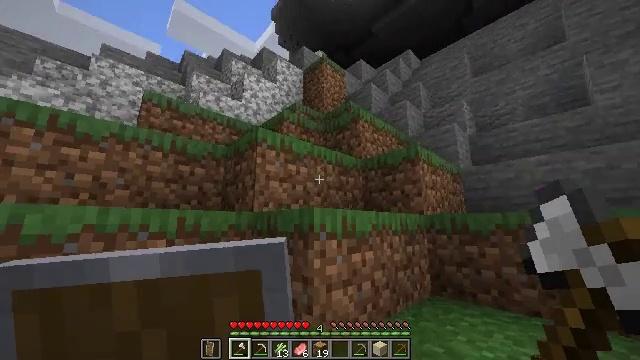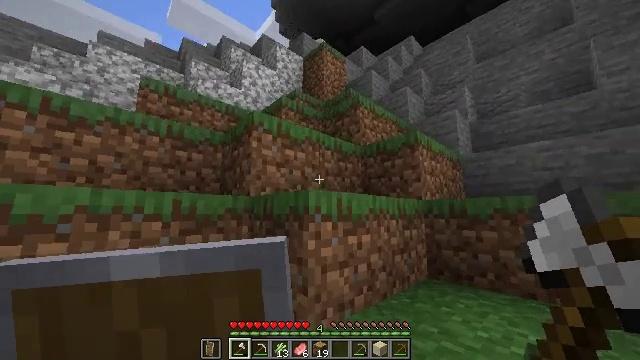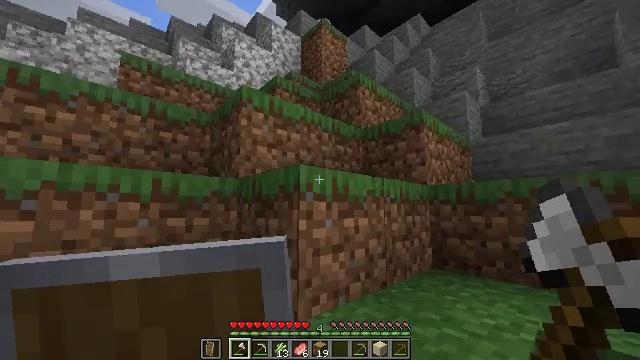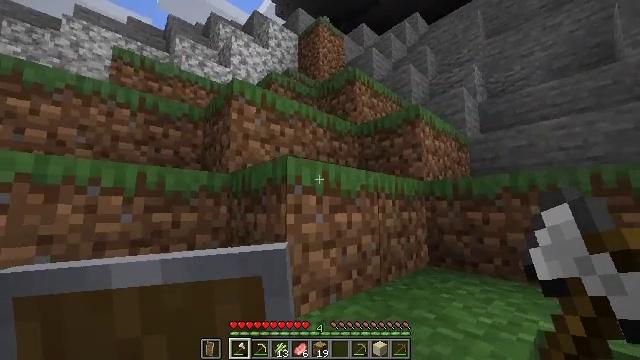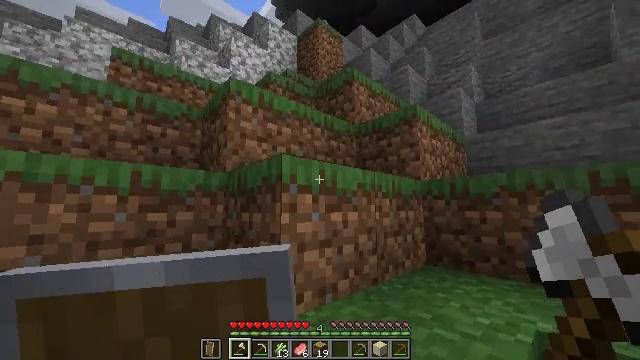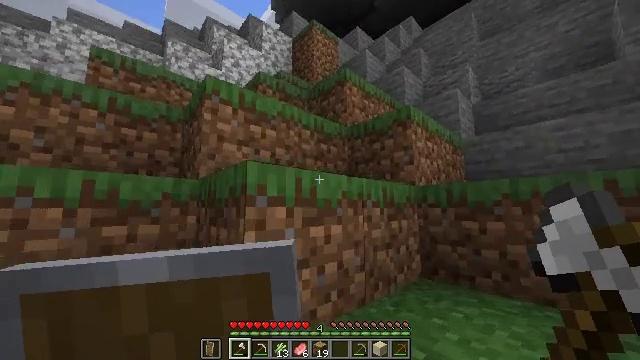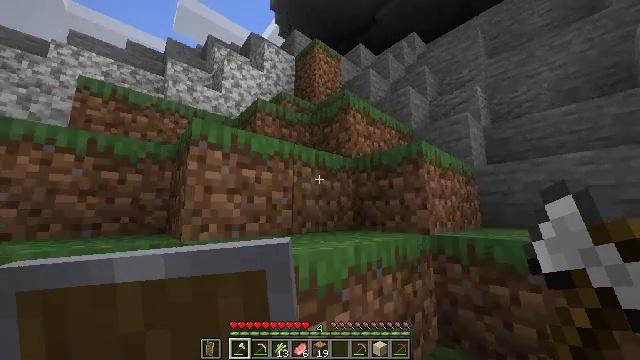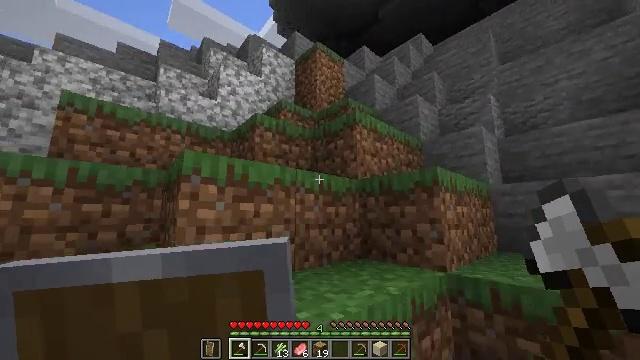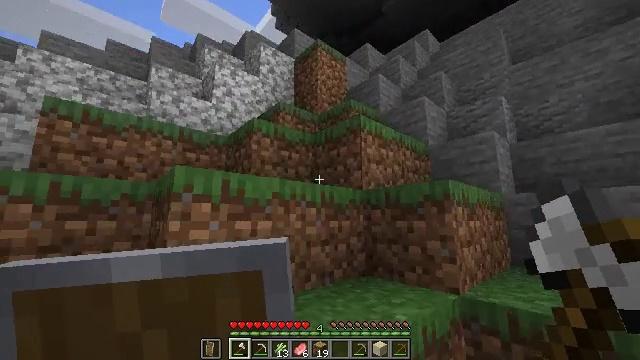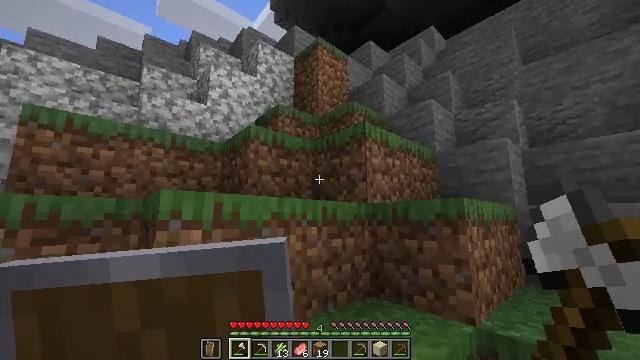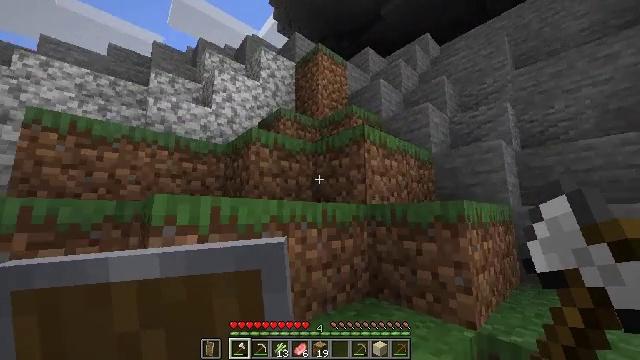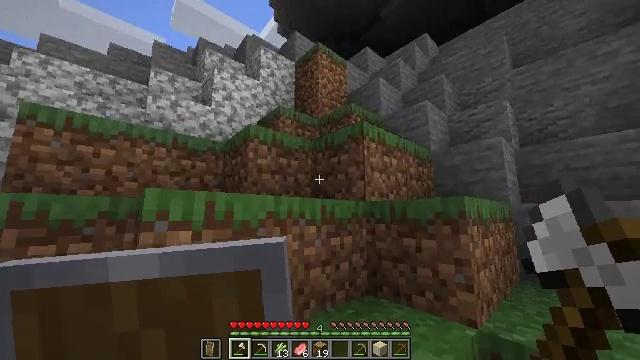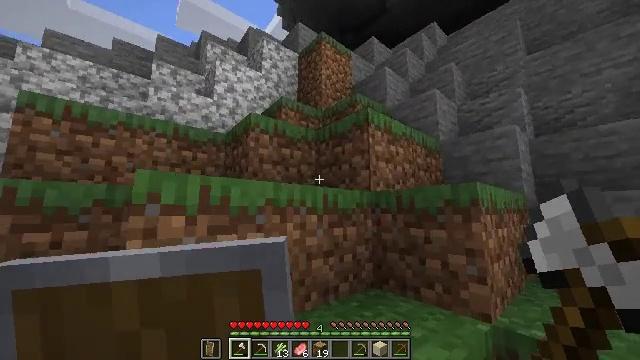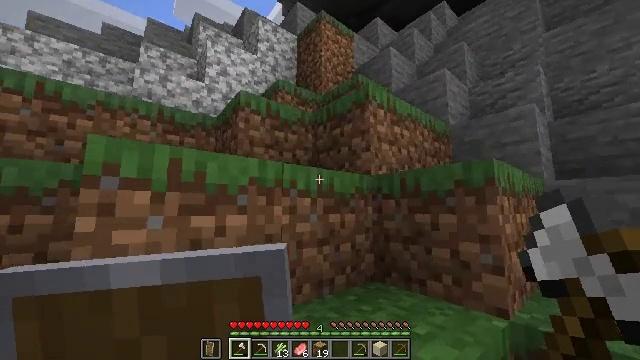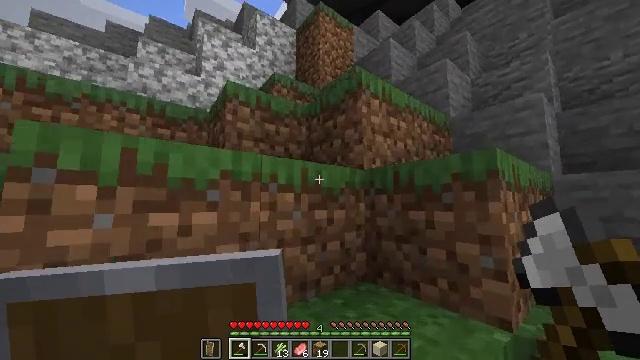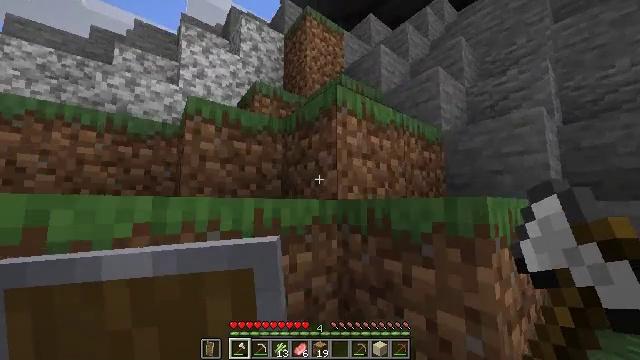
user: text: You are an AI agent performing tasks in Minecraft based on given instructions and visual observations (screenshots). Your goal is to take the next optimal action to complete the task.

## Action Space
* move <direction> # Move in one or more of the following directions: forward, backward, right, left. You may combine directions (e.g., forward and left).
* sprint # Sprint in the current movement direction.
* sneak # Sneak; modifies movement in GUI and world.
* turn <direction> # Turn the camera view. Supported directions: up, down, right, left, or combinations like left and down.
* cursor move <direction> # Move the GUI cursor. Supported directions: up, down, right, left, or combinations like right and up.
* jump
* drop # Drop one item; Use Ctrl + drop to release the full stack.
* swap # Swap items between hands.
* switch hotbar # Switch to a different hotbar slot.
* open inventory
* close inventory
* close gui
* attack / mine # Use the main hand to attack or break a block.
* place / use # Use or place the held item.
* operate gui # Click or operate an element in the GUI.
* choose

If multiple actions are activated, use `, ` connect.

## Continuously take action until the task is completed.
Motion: motion action
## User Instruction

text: Kill mobs.
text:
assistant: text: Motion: move forward and move right, sprint, turn down, jump
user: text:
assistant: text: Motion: move forward and move right, sprint, turn down, jump
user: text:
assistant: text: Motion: move forward and move right, sprint, jump
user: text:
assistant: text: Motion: move forward and move right, sprint, jump
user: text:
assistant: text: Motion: move forward and move right, sprint, jump
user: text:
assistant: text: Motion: move forward and move right, sprint, turn up, jump
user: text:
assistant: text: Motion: move forward and move right, sprint, jump
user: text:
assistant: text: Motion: move forward and move right, sprint, jump
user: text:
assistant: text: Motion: move forward and move right, sprint, jump
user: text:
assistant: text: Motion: move forward and move right, sprint, jump
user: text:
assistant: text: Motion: move forward and move right, sprint, jump
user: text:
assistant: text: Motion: move forward and move right, sprint, turn left, jump
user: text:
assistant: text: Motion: move forward and move right, sprint, jump
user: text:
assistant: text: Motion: move forward and move right, sprint, turn left and down, jump
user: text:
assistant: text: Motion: move forward and move right, sprint, jump
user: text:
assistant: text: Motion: move forward, sprint, jump
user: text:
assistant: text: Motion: move forward, sprint, turn right, jump
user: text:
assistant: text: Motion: move forward, sprint, jump
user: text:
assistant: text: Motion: move forward, sprint, jump
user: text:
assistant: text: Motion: move forward, sprint, jump
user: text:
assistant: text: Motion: move forward, sprint, turn up, jump
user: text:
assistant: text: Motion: move forward, sprint, jump
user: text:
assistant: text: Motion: move forward, sprint, turn right and up, jump
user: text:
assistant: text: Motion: move forward, sprint, turn right and up, jump
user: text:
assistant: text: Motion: move forward, sprint, jump
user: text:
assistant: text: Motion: move forward, sprint, jump
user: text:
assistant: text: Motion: move forward, sprint, jump
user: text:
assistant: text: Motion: move forward, sprint, turn left, jump
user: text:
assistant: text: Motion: move forward, sprint, turn left, jump
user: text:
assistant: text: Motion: move forward, sprint, turn left, jump